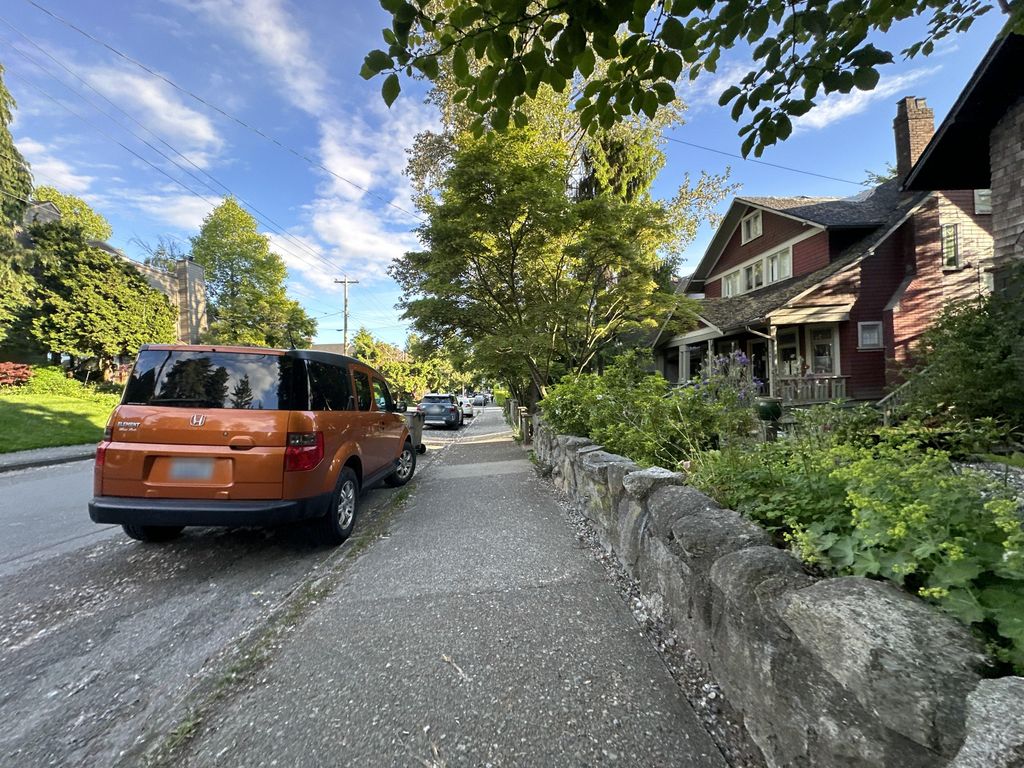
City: vancouver